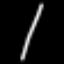
Label: line